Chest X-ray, PA view. Patient: 62 years old, sex F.
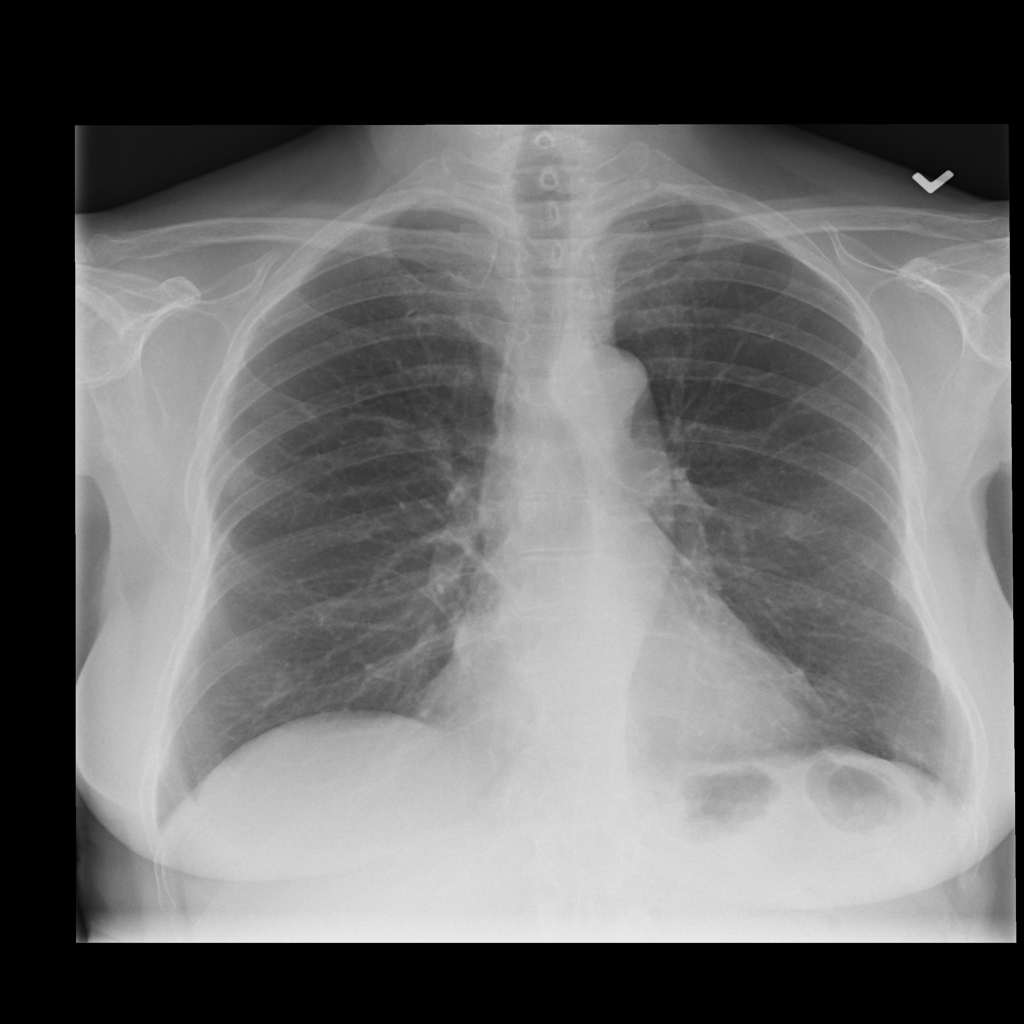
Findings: No Finding